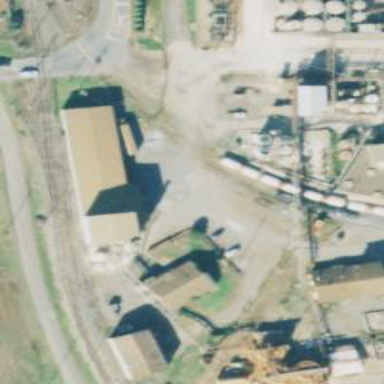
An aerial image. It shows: Rail spur service.